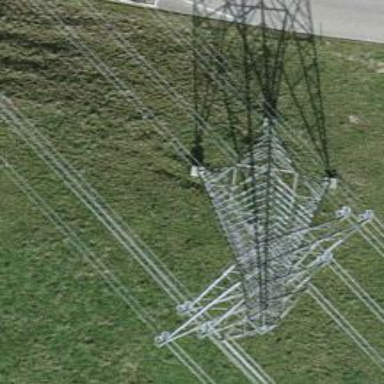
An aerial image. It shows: Lattice structure tower.